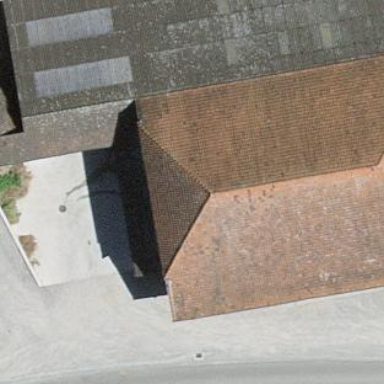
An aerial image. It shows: Rural barn.